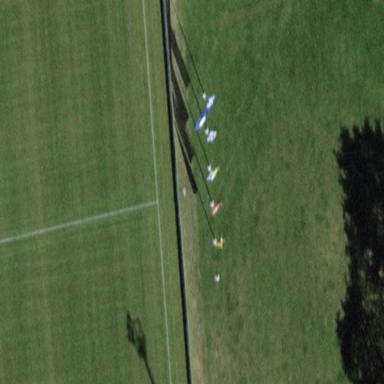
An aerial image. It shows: Grass pitch for field hockey.